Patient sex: F
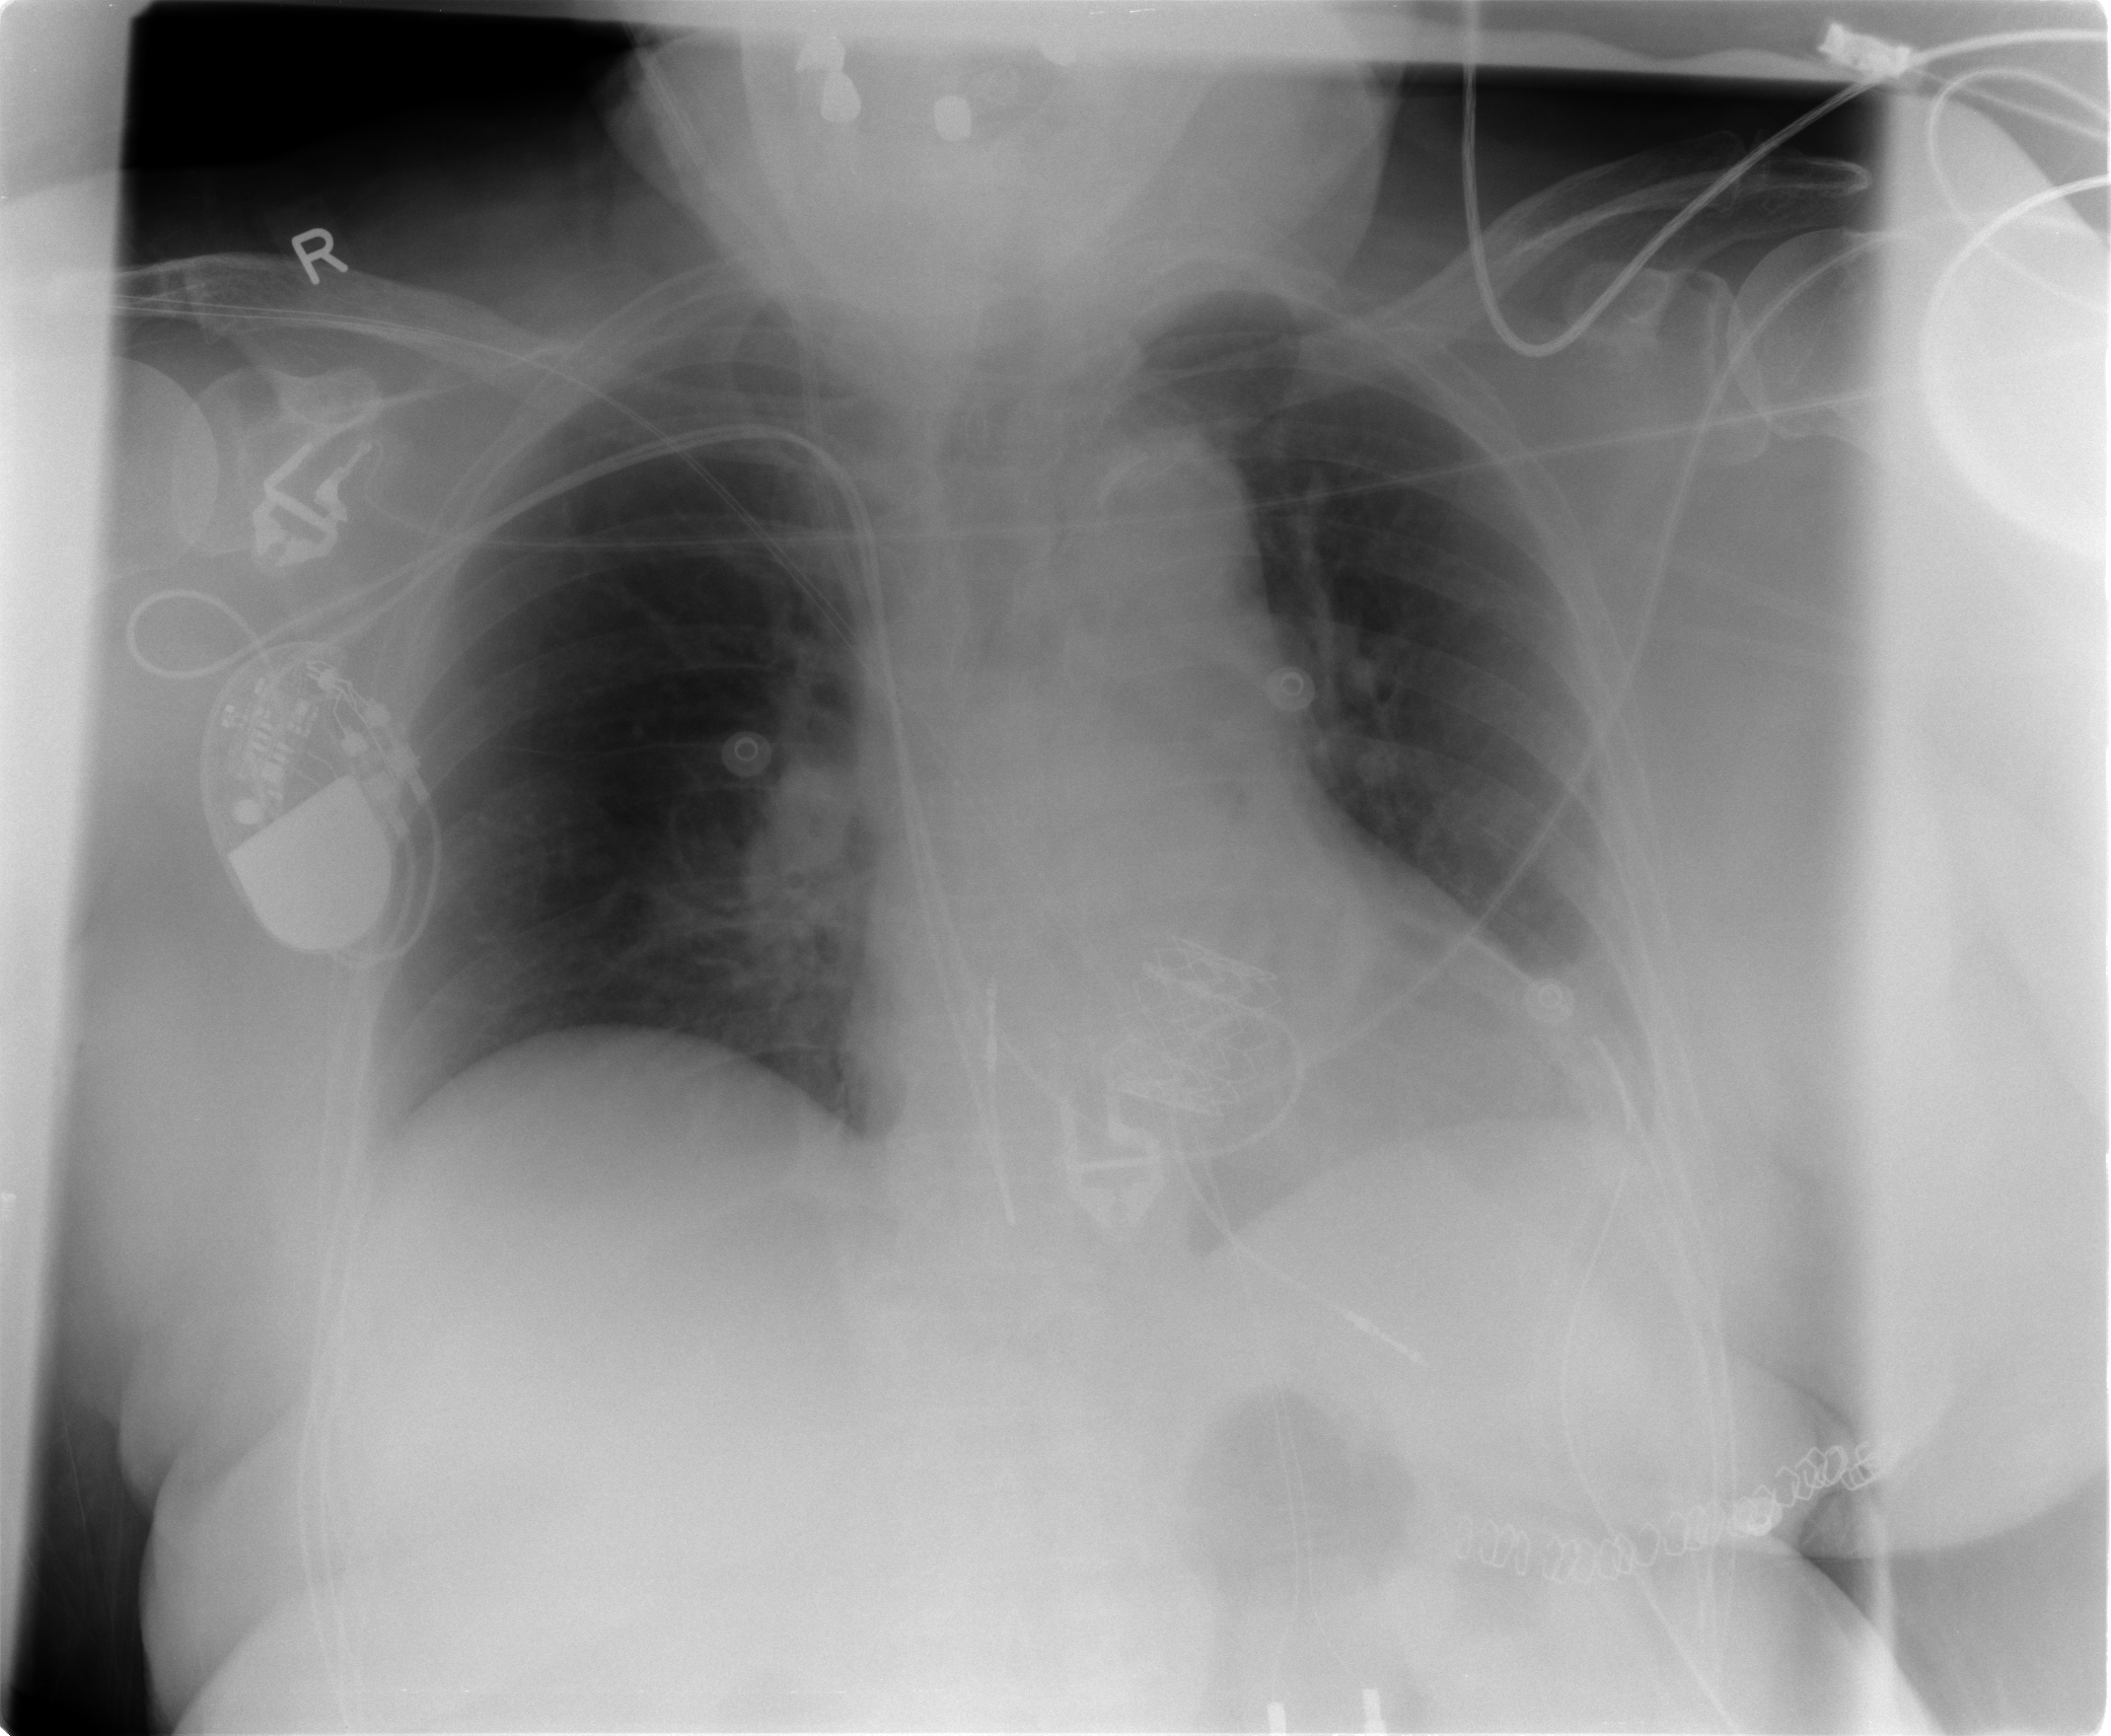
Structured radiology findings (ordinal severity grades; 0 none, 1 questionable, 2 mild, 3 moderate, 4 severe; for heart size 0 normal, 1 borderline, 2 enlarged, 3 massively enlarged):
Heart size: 2
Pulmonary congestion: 0
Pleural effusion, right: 0
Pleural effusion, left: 1
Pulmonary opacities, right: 0
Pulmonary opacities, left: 0
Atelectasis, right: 0
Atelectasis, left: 2